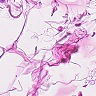
Metastatic tissue present: no